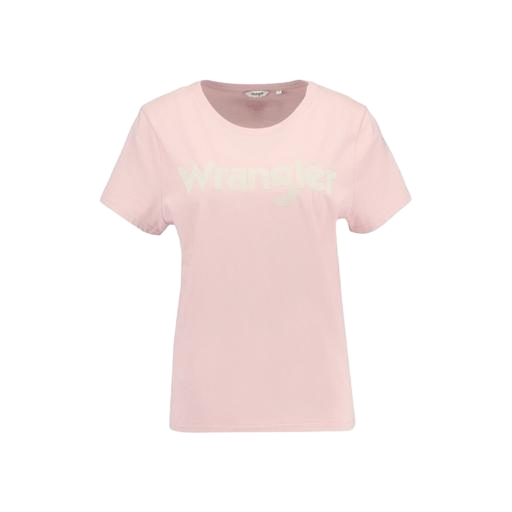
pink woman's tee, women's tee, pink graphic t-shirt, white background